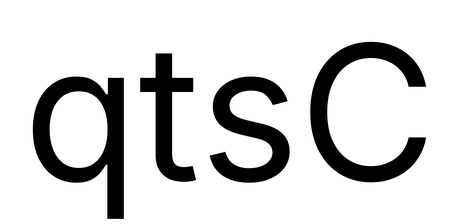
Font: Inter_Regular